Question: I want to create the same linear gradient for each border.
The border gradient with 5 colors
'''
transparent to white to black to white to transparent
'''
That way I have transparent corners.
How can I do this for all 4 borders?
Is it possible to assign a linear-gradient to a border?

Sidenote: It should run without too much effort on IE9+ else IE10+ :P
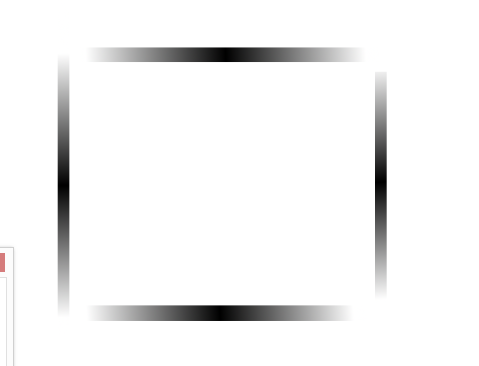
Answer: How about using a radial gradient? Although this is just a mock up, you can see the basic effect.
'''
.outer {
vertical-align:top;
display:inline-block;
height: 100px;
width: 100px;
position: relative;
background: -moz-radial-gradient(center, ellipse cover, rgba(0,0,0,1) 1%, rgba(0,0,0,1) 50%, rgba(0,0,0,0) 90%, rgba(0,0,0,0) 99%, rgba(0,0,0,0) 100%); /* FF3.6+ */
background: -webkit-gradient(radial, center center, 0px, center center, 100%, color-stop(1%,rgba(0,0,0,1)), color-stop(50%,rgba(0,0,0,1)), color-stop(90%,rgba(0,0,0,0)), color-stop(99%,rgba(0,0,0,0)), color-stop(100%,rgba(0,0,0,0))); /* Chrome,Safari4+ */
background: -webkit-radial-gradient(center, ellipse cover, rgba(0,0,0,1) 1%,rgba(0,0,0,1) 50%,rgba(0,0,0,0) 90%,rgba(0,0,0,0) 99%,rgba(0,0,0,0) 100%); /* Chrome10+,Safari5.1+ */
background: -o-radial-gradient(center, ellipse cover, rgba(0,0,0,1) 1%,rgba(0,0,0,1) 50%,rgba(0,0,0,0) 90%,rgba(0,0,0,0) 99%,rgba(0,0,0,0) 100%); /* Opera 12+ */
background: -ms-radial-gradient(center, ellipse cover, rgba(0,0,0,1) 1%,rgba(0,0,0,1) 50%,rgba(0,0,0,0) 90%,rgba(0,0,0,0) 99%,rgba(0,0,0,0) 100%); /* IE10+ */
background: radial-gradient(ellipse at center, rgba(0,0,0,1) 1%,rgba(0,0,0,1) 50%,rgba(0,0,0,0) 90%,rgba(0,0,0,0) 99%,rgba(0,0,0,0) 100%); /* W3C */
filter: progid:DXImageTransform.Microsoft.gradient( startColorstr='#000000', endColorstr='#<PHONE>',GradientType=1 ); /* IE6-9 fallback on horizontal gradient */
}
.inner {
height: 90%;
width: 90%;
position: absolute;
left: 5%;
top: 5%;
background: white;
}
'''
'''
<div class="outer">
<div class="inner">
text
</div>
</div>
<div class="outer" style="height:100px; width:200px">
<div class="inner">
text
</div>
</div>
'''
---
---
- <URL>
---
---
- '<=IE9'